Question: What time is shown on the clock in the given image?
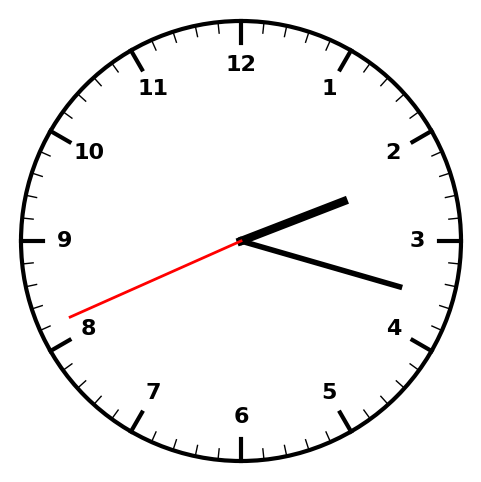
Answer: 02:17:41